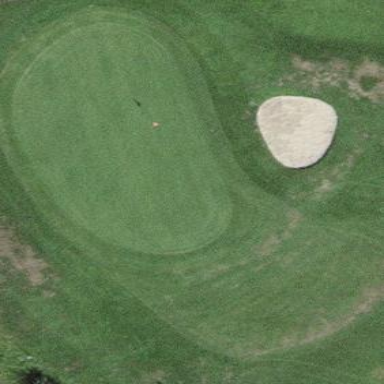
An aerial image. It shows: Picturesque green golfing area with grass land use.